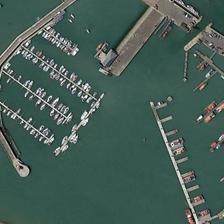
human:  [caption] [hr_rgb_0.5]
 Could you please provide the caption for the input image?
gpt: the boats are of different sizes, and the water is dark green .

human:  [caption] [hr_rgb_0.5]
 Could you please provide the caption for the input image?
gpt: many boats are in a large port near a wharf .

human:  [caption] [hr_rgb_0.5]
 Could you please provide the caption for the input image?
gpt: many white ships docked at the port,some of them are blue .

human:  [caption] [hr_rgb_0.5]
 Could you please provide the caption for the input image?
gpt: many boats are in a large port near a wharf .

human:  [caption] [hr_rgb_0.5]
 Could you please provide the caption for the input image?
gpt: many white ships docked at the port,some of them are blue .